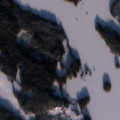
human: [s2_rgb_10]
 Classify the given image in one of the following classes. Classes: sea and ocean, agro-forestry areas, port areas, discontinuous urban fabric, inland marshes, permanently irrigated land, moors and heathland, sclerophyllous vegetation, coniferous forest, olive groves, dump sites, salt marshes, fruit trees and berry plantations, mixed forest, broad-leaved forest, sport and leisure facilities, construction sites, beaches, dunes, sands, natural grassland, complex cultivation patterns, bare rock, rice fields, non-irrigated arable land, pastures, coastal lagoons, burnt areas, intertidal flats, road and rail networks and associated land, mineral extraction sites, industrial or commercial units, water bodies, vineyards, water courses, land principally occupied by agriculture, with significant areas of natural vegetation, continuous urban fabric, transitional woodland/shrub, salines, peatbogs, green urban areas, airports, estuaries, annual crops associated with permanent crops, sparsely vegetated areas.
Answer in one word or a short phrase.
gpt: non-irrigated arable land, coniferous forest, mixed forest, water bodies